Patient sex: M
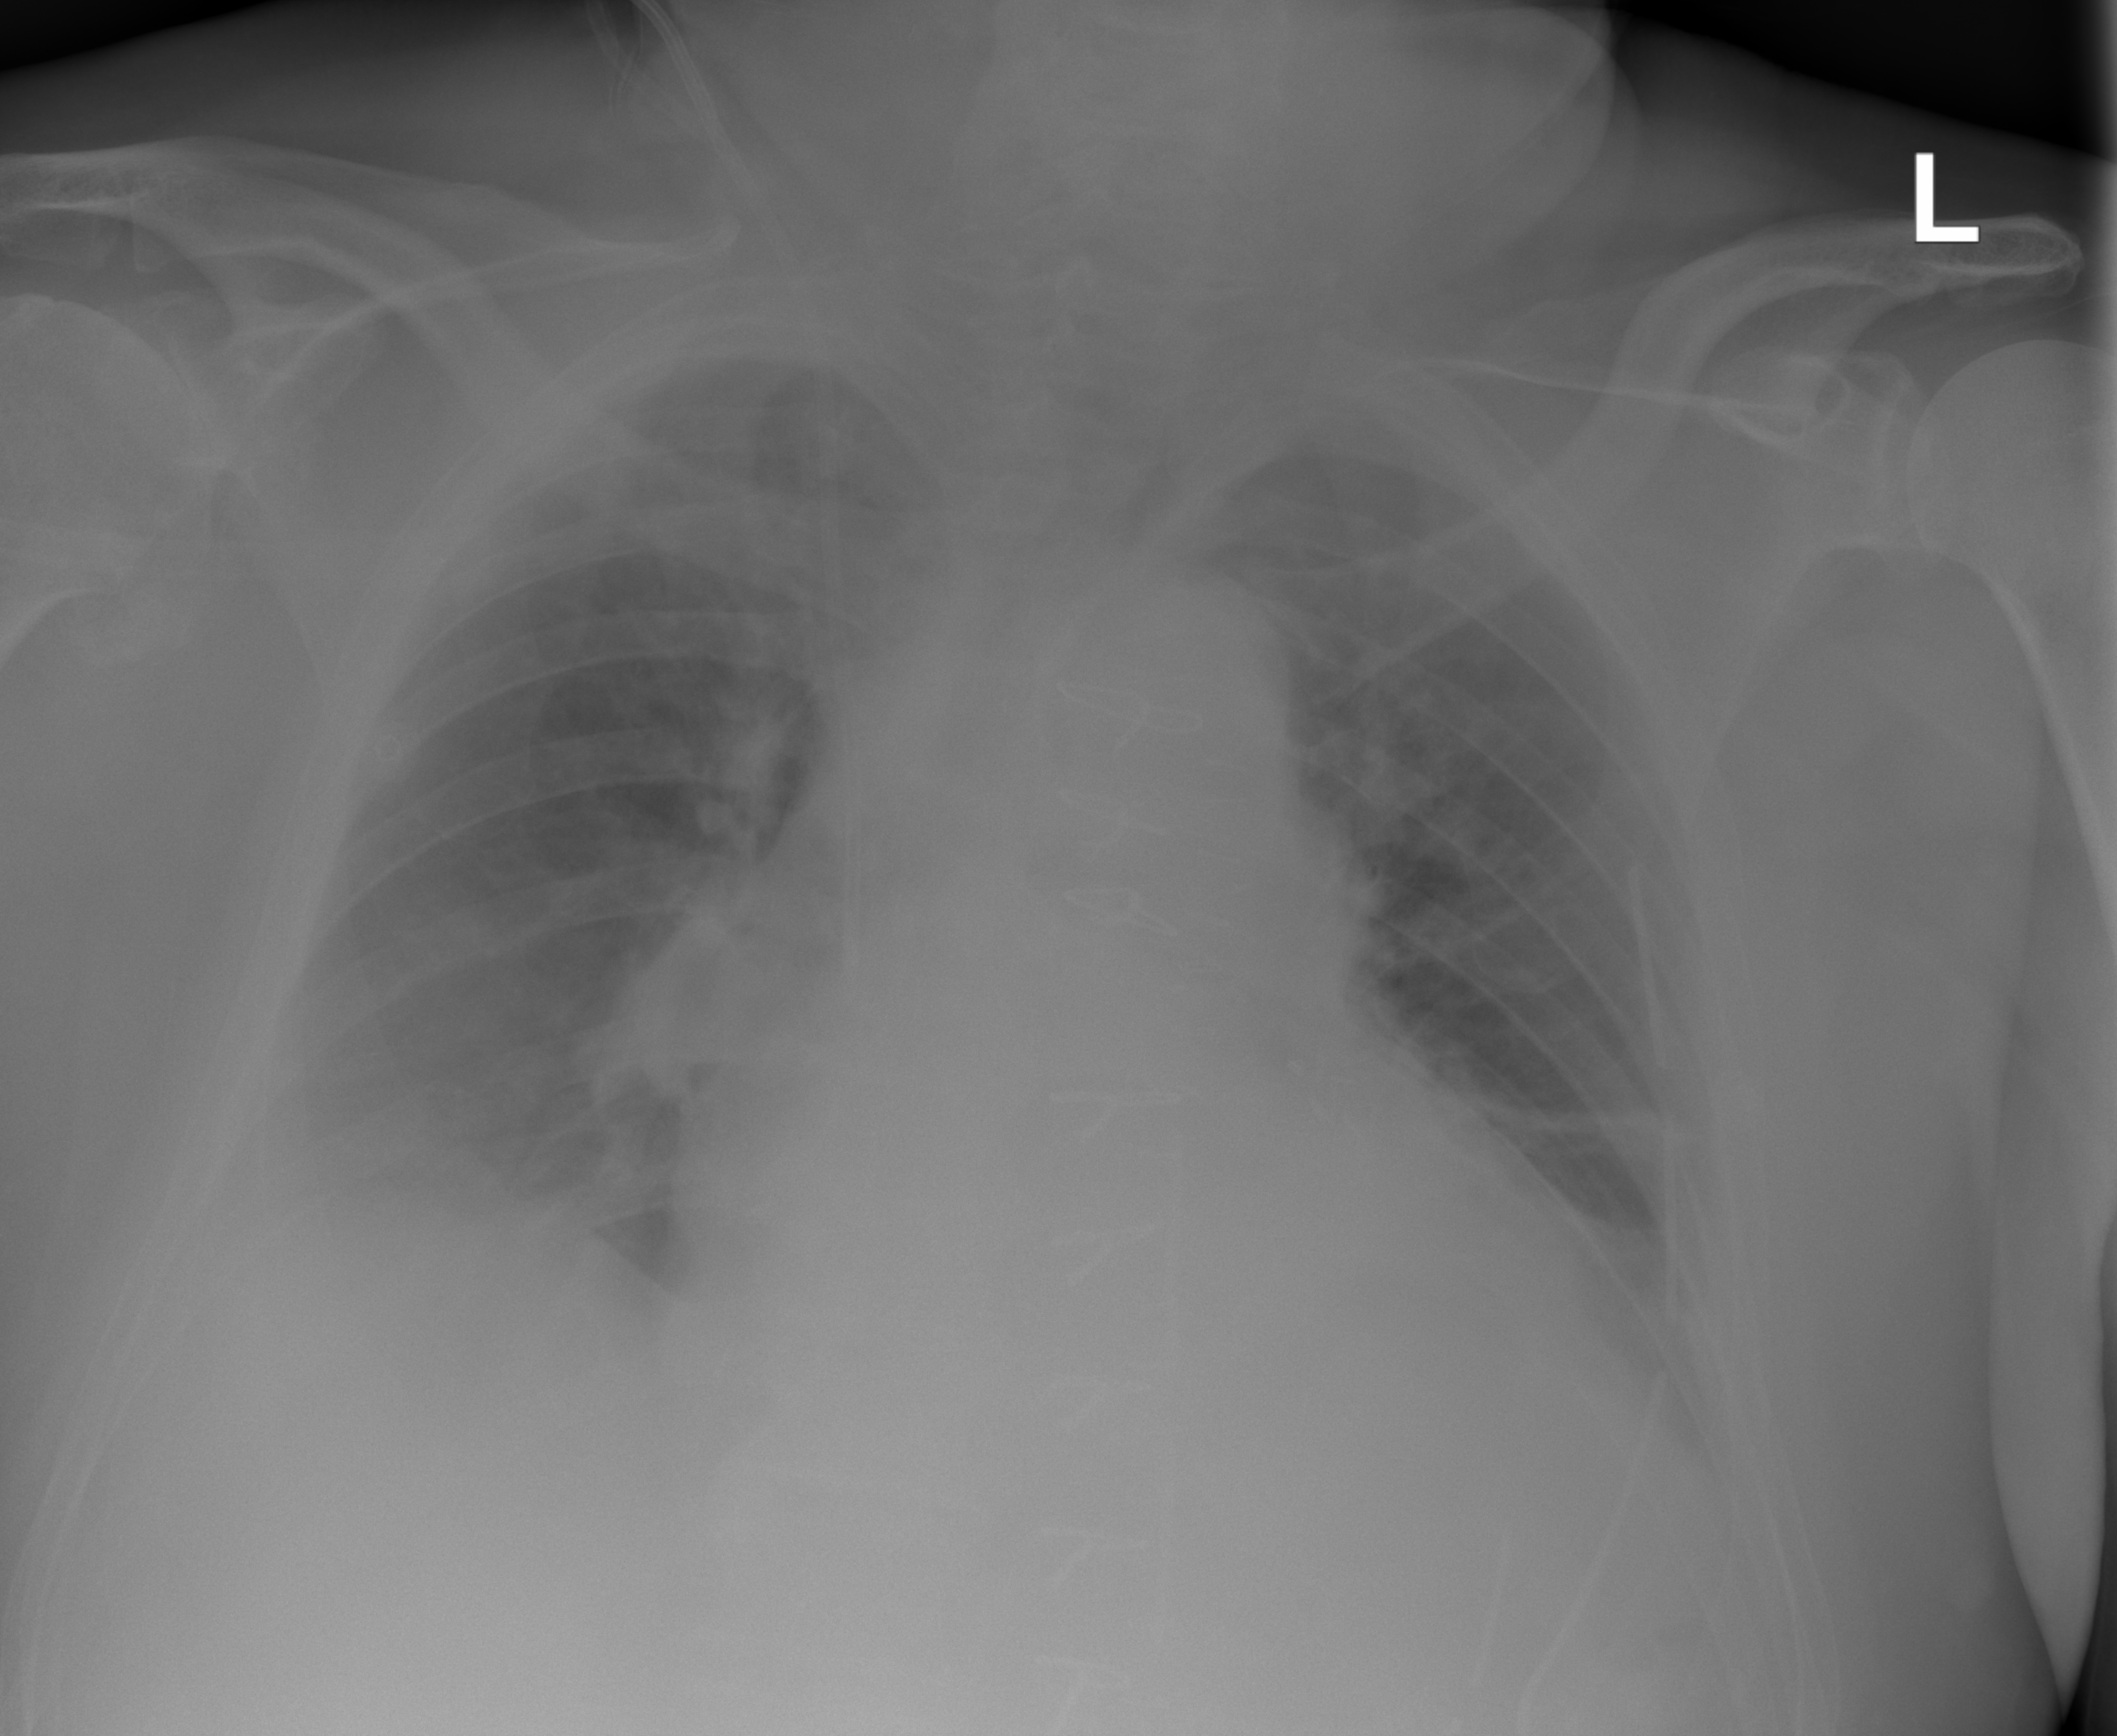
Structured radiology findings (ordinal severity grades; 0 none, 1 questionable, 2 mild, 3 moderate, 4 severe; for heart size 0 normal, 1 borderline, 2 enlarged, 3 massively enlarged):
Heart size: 2
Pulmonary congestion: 2
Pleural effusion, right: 2
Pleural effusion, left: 2
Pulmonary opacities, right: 0
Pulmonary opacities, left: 0
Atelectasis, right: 2
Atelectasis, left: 2